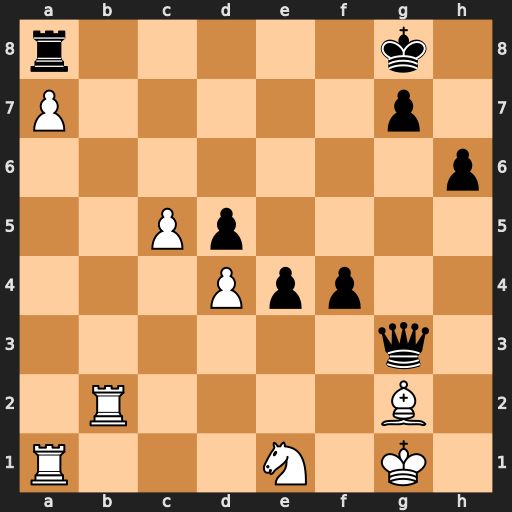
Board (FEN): r5k1/P5p1/7p/2Pp4/3Ppp2/6q1/1R4B1/R3N1K1
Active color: w
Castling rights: -
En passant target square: -
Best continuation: Rb8+ Kh7 Rxa8